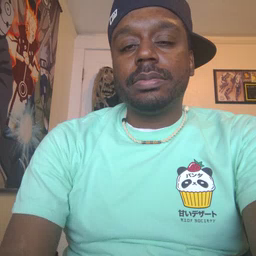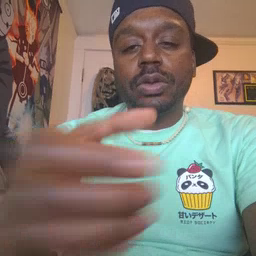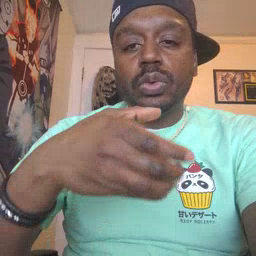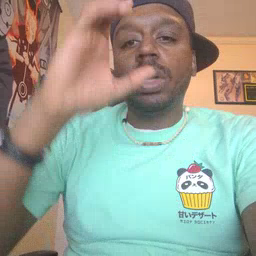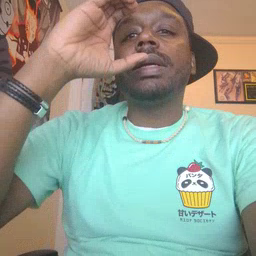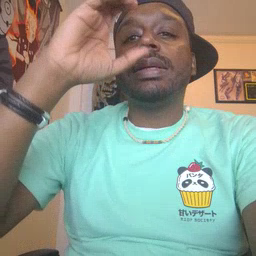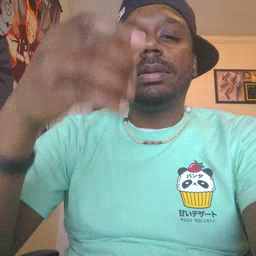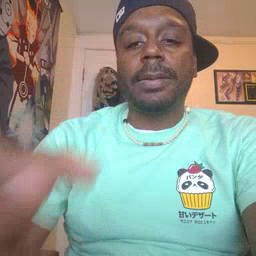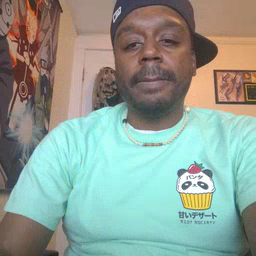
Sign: drink